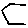
Label: hexagon